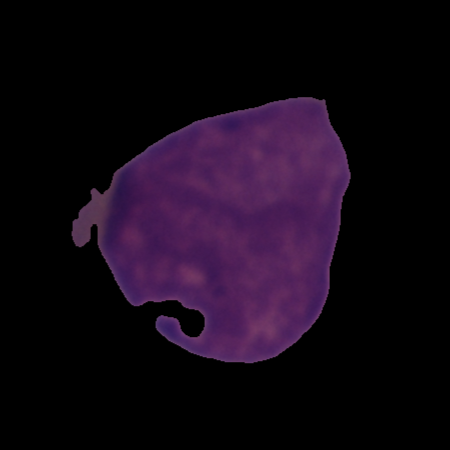
Label: cancer